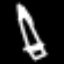
Label: pencil